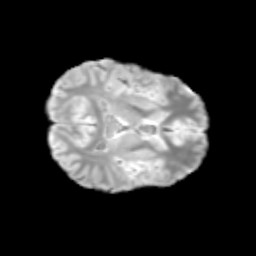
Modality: T2w
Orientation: axial
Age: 12
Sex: male
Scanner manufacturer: siemens
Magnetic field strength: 3 T
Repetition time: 3.8 s
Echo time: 0.07 s